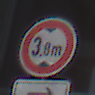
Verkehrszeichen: TatsaechlicheHoehe
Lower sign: RichtungsangabeDurchPfeile5
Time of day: MorningAfternoon
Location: Outdoor (Urban)
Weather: PartlyCloudy
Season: NotSpecified
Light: Natural